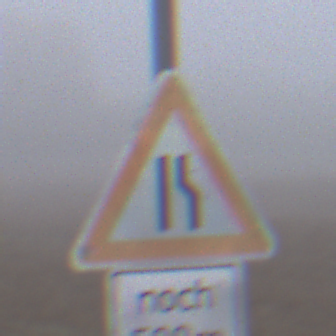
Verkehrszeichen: EinseitigVerengteFahrbahnRechts
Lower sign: LaengeEinerStrecke3
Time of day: MorningAfternoon
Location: Outdoor (RoadRail)
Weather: Overcast
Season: NotSpecified
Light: Natural